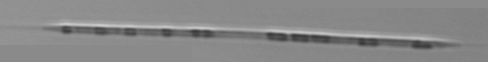
Label: Rhizosolenia